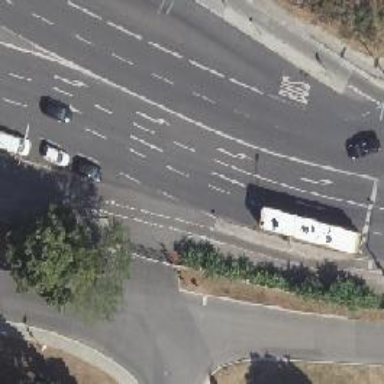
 and cycleway on the right that shares with the busway."